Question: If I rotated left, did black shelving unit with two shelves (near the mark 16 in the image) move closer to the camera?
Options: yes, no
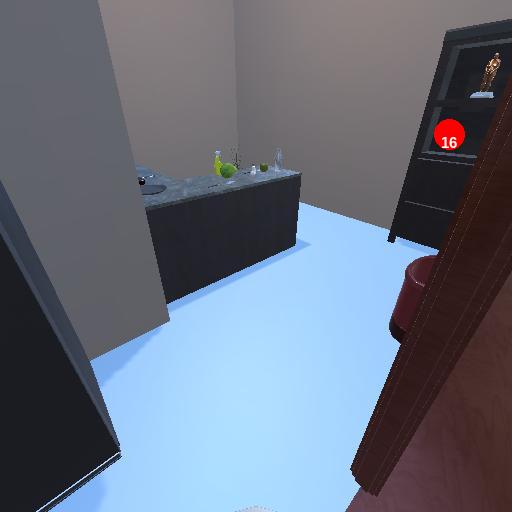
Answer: yes